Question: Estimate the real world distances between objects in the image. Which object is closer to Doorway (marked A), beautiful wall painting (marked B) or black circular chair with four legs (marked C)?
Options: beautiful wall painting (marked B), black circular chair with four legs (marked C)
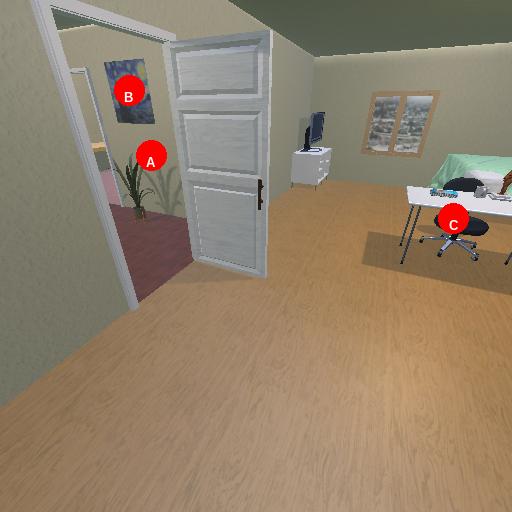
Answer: beautiful wall painting (marked B)